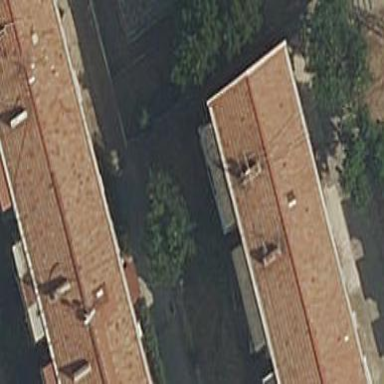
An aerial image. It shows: Image showing building with apartments.